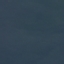
Land use / land cover: SeaLake